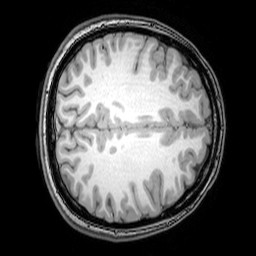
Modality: T1w
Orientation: axial
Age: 23
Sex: female
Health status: healthy
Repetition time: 0.081 s
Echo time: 0.037 s